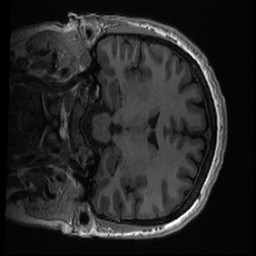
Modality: T1w
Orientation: coronal
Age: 38
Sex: female